Question: Say the requirement is to redirect to another page after successfully saving a model in an ASP.NET MVC controller:
'''
[HttpPost]
public ActionResult Index(ViewModel viewModel)
{
if (ModelState.IsValid)
{
// Do save;
return RedirectToAction("whatever"); // <--- here's the problem
}
// display validation errors and so
return View(viewModel);
}
'''
This would work fine unless the controller was rendered as a Child Action:
'''
@{
Layout = "my layout";
Html.RenderAction("something else, a view for example");
Html.RenderAction("Index action of the above controller"); // <----
}
'''
In this case RedirectResult class would check and see that the context is a child action and would throw the exception: "Child actions are not allowed to perform redirect actions".
I understand that writing to Response stream is already in progress and a redirect cannot take place here but nevertheless one has to be able to redirect to other pages after a server-side action in a controller even if that action is a child action. We use Layouts and RenderActions to reuse the shared parts of the page design.
How would you implement such a redirect in such a controller?
Edit:
The main goal is to reuse View/Controllers that do a specific job and split them to logical concepts like displaying some data or providing an edit form. My approach here is to use RenderAction to render their result into a container. Container view (main page's Index action) acts as a traditional asp.net Page, its Layout view as a Master page and edit and view controller/views are equivalent to User Controls (modules). The problem is there is no way to Redirect the Response after something has been written to it:

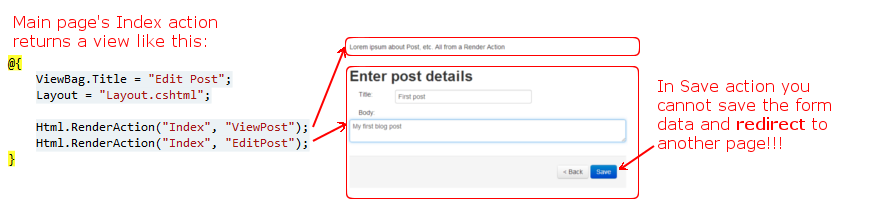
Answer: I'll submit a new answer in an attempt to keep things clean.
A normal mvc flow goes like this :
Http command reaches 1 controller which acts as a choirmaster(aka controller) and calls several logic containers(e.g services / commandHandlers) :
'''
public ActionResult Index(){
var data = _yourService.FetchData();
return View(data);
}
'''
This controller renders 1 view which can have multiple partials
'''
@{
Layout = "my layout";
}
<p>Some html</p>
Html.RenderPartial("A shared partial");
Html.RenderPartial("shared\yourUserControl", Model.PropertyOrSomething);
'''
If the partial contains too much logic to generate you could add a RenderAction or create an htmlHelper extension.
But neither of these should be able to control the flow of your request, a save or something that can redirect should in my opinion never be called from inside a view.
I assume you want to reuse the code in your controller so badly because it is getting quite big.
My advice would be to try and clear that controller up as much as possible by delegating as much of the logic upwards as you can.
Just by looking at your controller method for 5 seconds you should get an idea of what this action will do, if that's not the case : refactor it ! :)